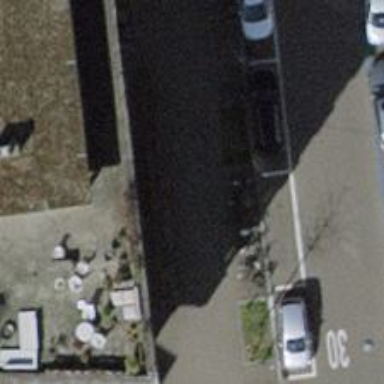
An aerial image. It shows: Bicycle parking area with bollard.